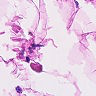
Metastatic tissue present: no